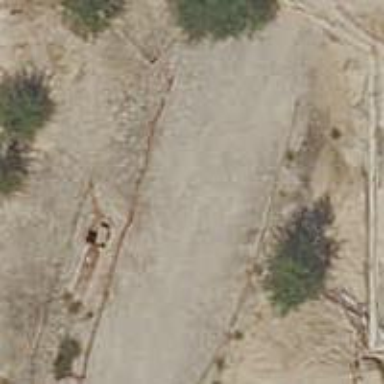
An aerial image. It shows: Wall barrier.